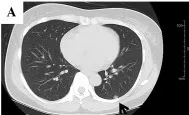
Computed tomography scan images of. Whole chest.
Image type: radiology (ct)